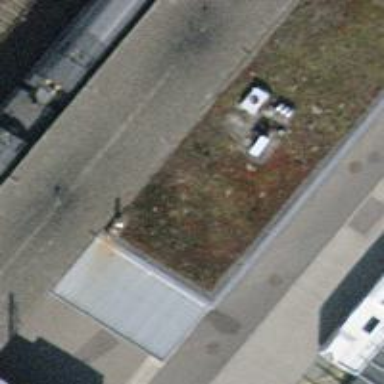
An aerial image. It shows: Train station building.